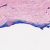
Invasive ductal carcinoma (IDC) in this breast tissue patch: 0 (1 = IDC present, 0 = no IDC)